Platform: macOS
Application: Arc Browser
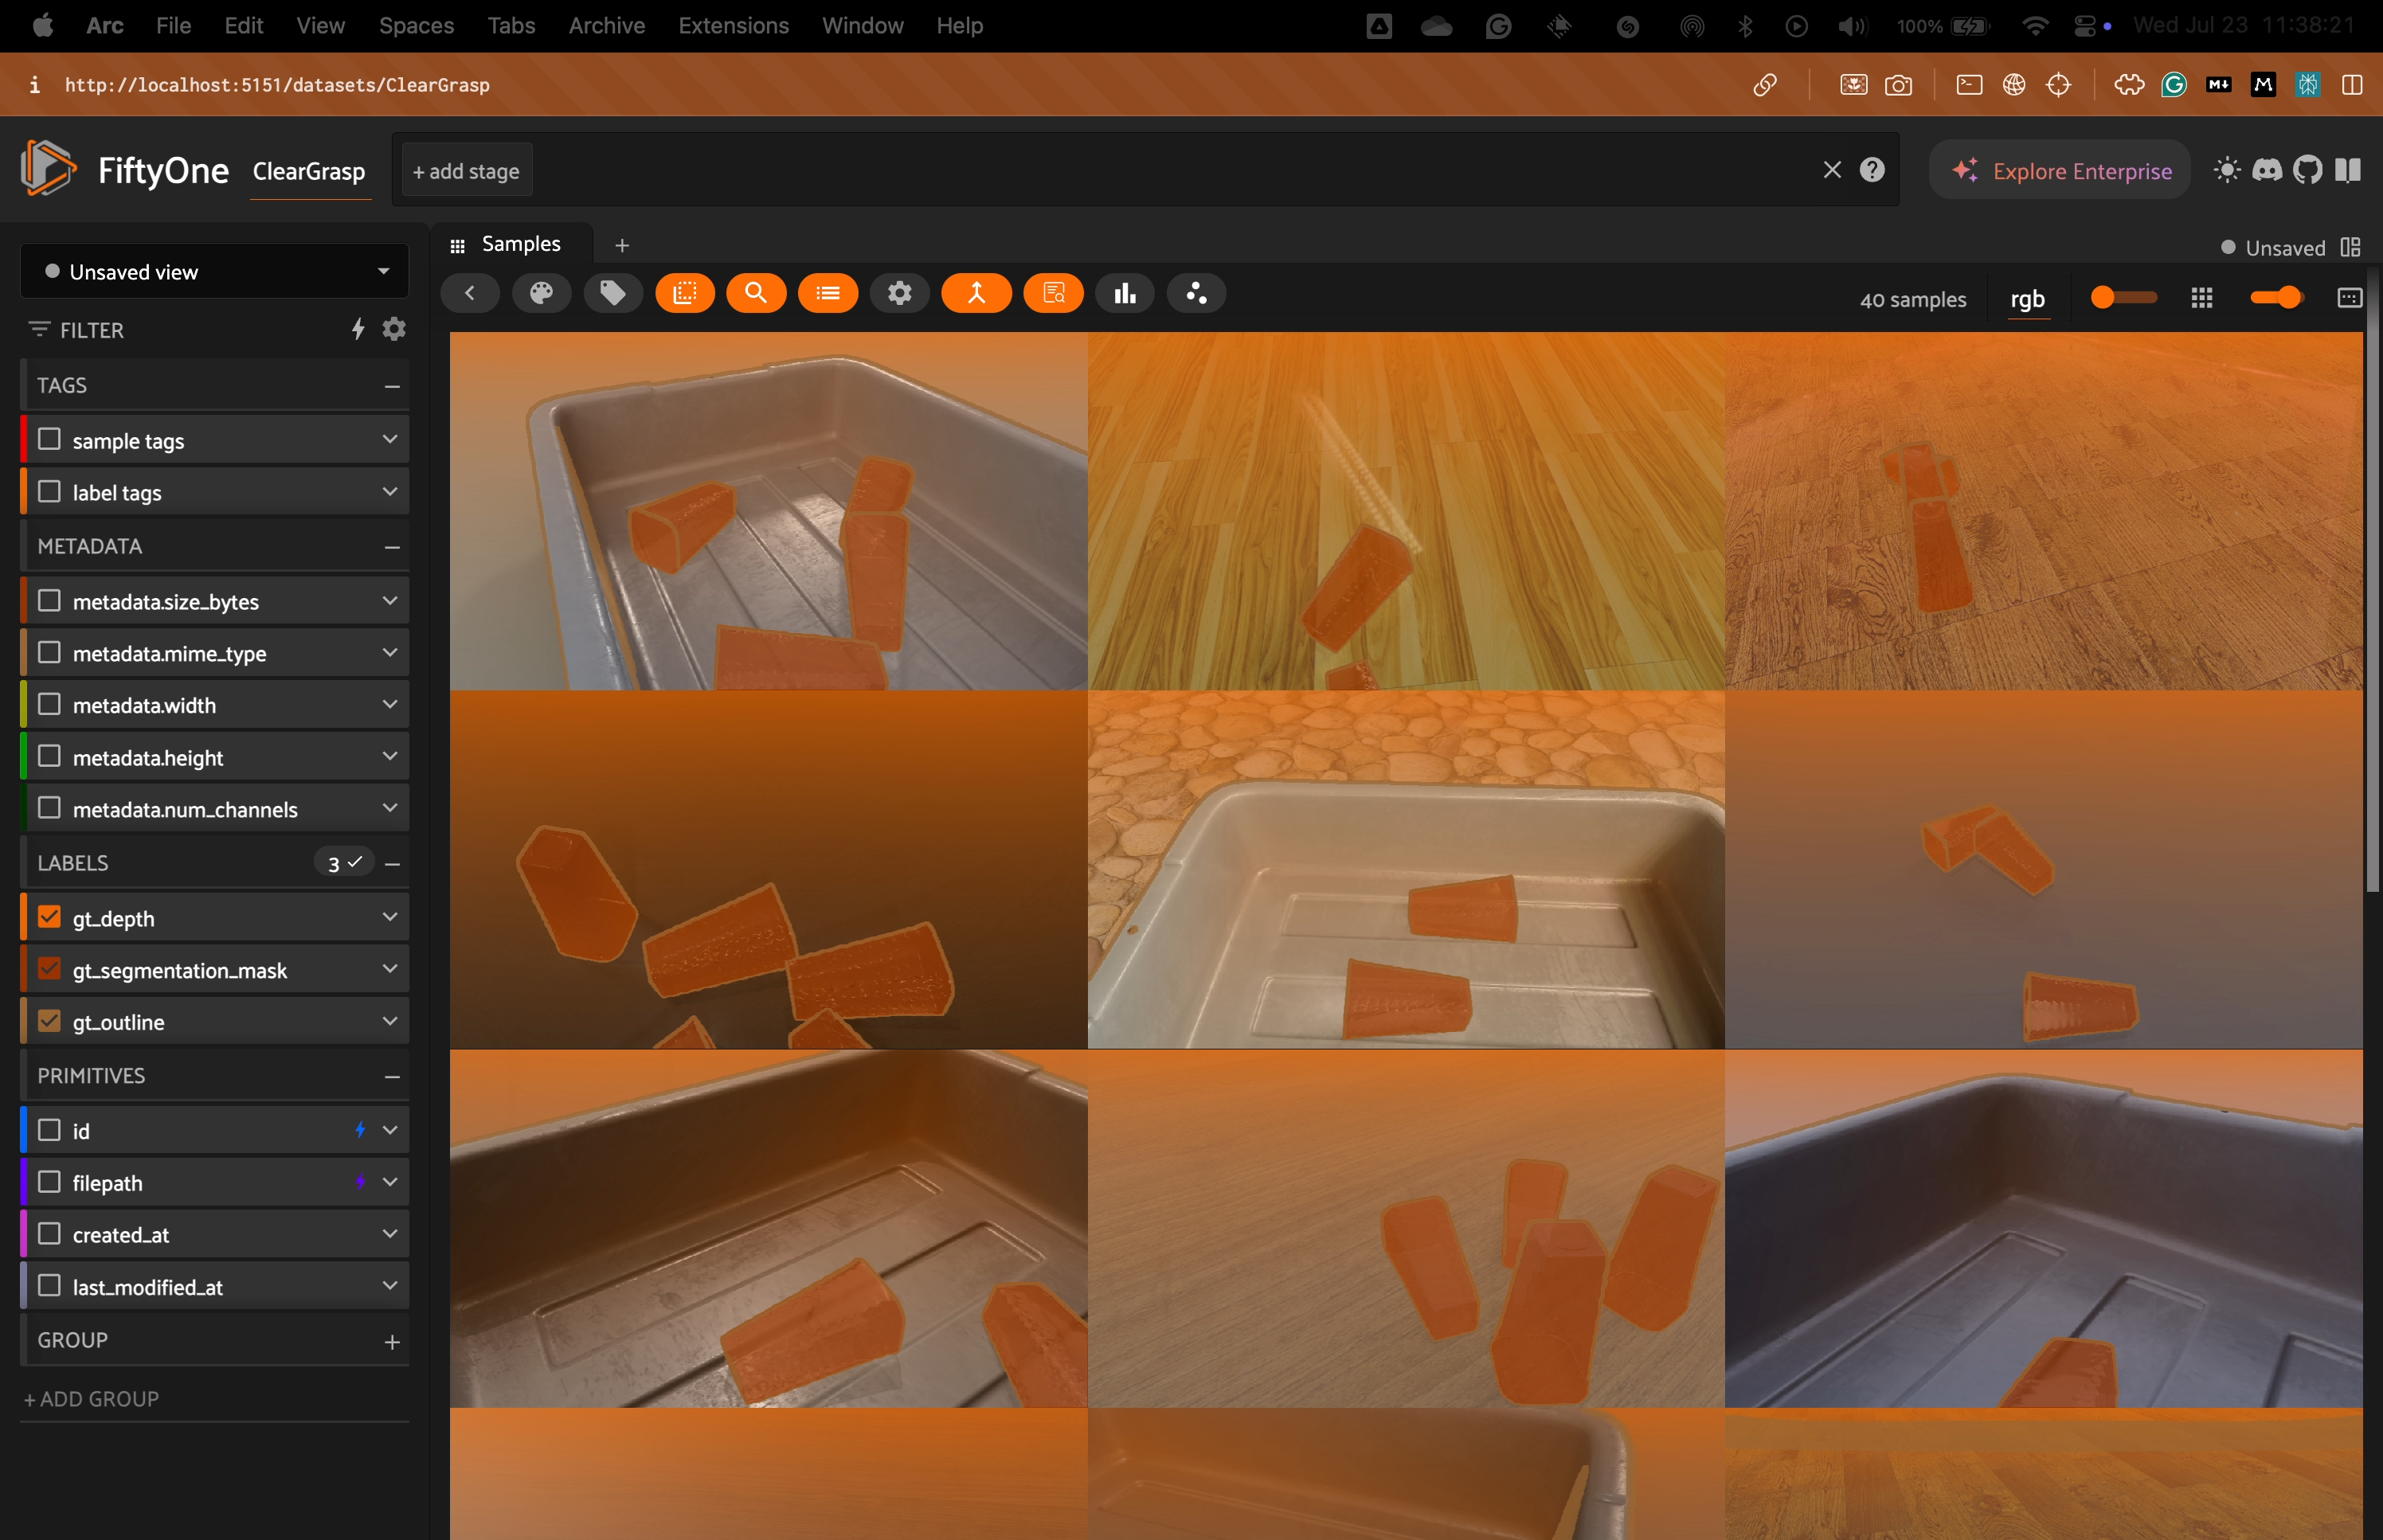
task_description: Open the embeddings panel
action_type: click
element_info: Icon

task_description: Open the histogram panel
action_type: click
element_info: Icon

task_description: Display the size in bytes on the samples in the samples panel
action_type: click
element_info: Checkbox

task_description: Show when the samples where created
action_type: click
element_info: Checkbox

task_description: Display the filepath of the samples in the samples panel
action_type: click
element_info: Checkbox

task_description: Show the width of the samples in the samples panel
action_type: click
element_info: Checkbox

task_description: Display the height of the samples in the samples panel
action_type: click
element_info: Checkbox

task_description: How many samples are in this dataset?
action_type: hover
element_info: Text
task_description: What label fields are on this dataset?
action_type: hover
element_info: Menu Item

task_description: What is the group slice being displayed in the samples panel?
action_type: hover
element_info: Text